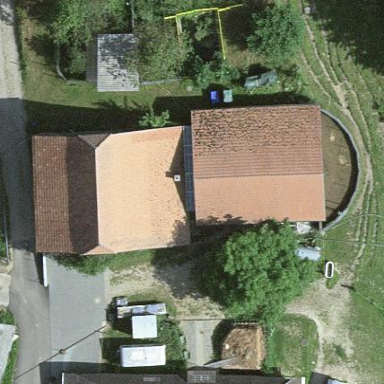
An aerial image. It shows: Rural barn.